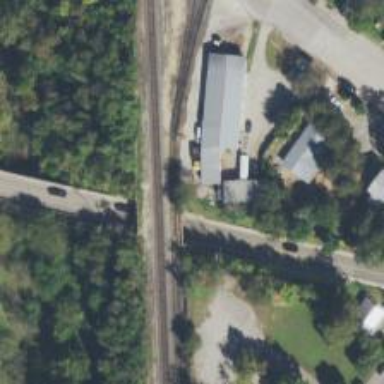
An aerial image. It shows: Bridge over railway siding.